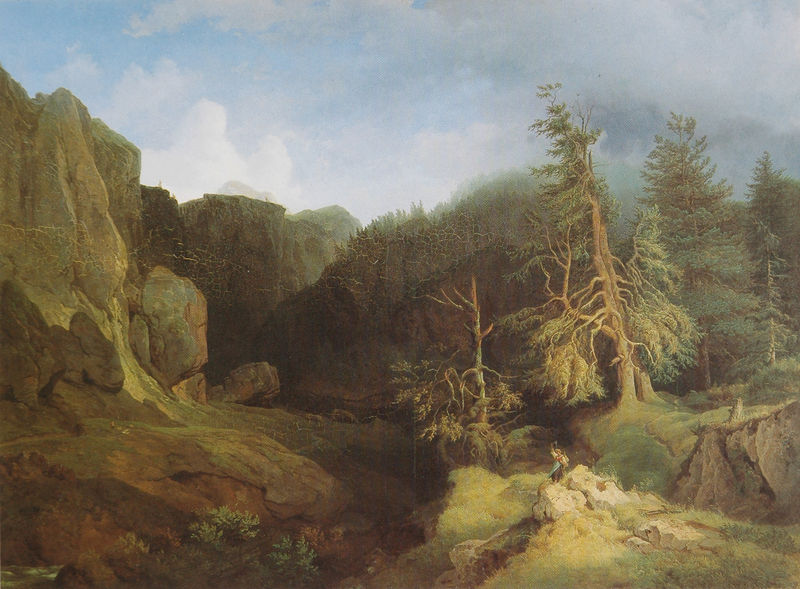
Titel: Gebirgslandschaft aus Graubünden
Künstler: Heinrich Heinlein
Standort: Leipzig
Institution: Museum der Bildenden Künste
Schlagwörter: baum, berg, blau, blätter, dunkel, felsen, gemälde, himmel, laub, mann, schatten, wolken, bäume, gelb, grün, landschaft, ocker, äste, braun, frau, grau, hell, licht, weiss, gras, weg, wiese, beige, jung, wand, mensch, stein, steine, tod, tot, bild, einsamkeit, erde, feld, natur, stamm, vieh, wind, zweige, büsche, einsam, sonne, figur, tal, wald, klar, düster, abhang, berge, fels, felswand, gebirge, gipfel, klippen, dunst, nebel, tag, kahl, landschaftsmalerei, berglandschaft, massiv, schlucht, steil, herbst, rast, romantik, tannen, naturgewalt, staffage, sturm, stämme, unwetter, bauer, regen, vanitas, findlinge, alpen, gezeiten, bedeckt, windig, lichtung, nadelbaum, trüb, wurzeln, kiefer, karg, wanderer, sonnenschein, nadelbäume, kiefern, tannenbaum, knorrig, gestrüpp, spaziergänger, dürer, wipfel, stumpf, baumstumpf, wanderung, klamm, bergen, felden, senner, tane, baumkrüppel, bergwelt, tote bäume, landschsaft, stoffierung, staffierung, 19te jahrhundert